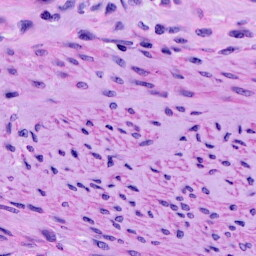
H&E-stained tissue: Cervix